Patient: sex M, age 60
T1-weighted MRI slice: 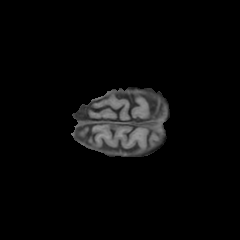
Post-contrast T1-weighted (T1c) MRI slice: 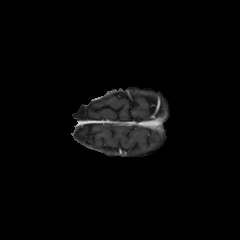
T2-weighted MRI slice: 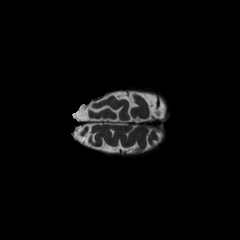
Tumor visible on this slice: no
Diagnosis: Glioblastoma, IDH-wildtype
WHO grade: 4